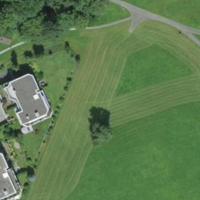
EUNIS habitat code: 25
Species observed at this site:
Fagus sylvatica